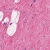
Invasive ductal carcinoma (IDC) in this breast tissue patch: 0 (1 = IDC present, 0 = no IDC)